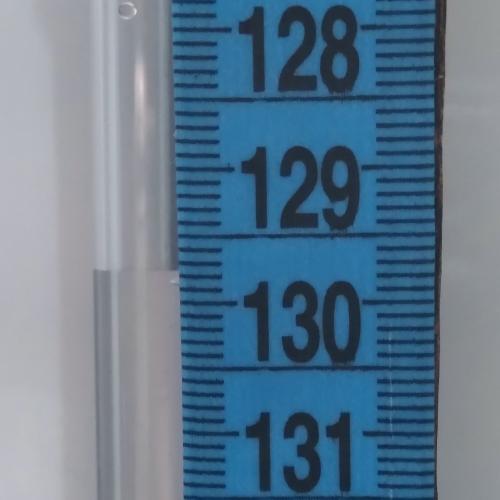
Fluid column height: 129.8 cm